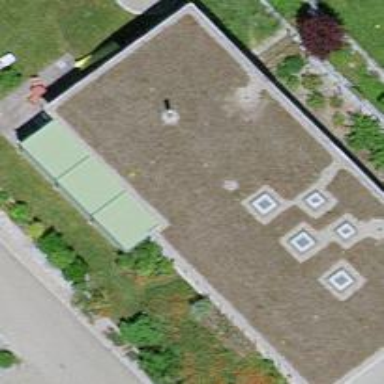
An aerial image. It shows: Building with flat roof.